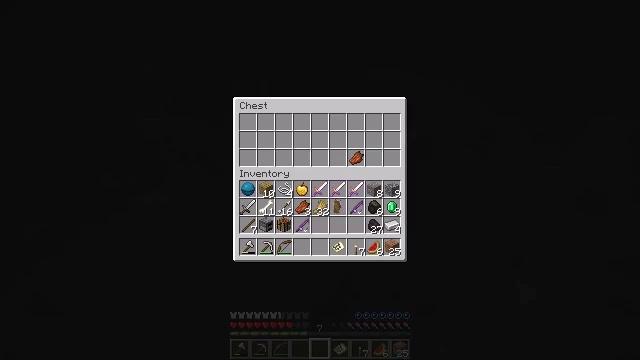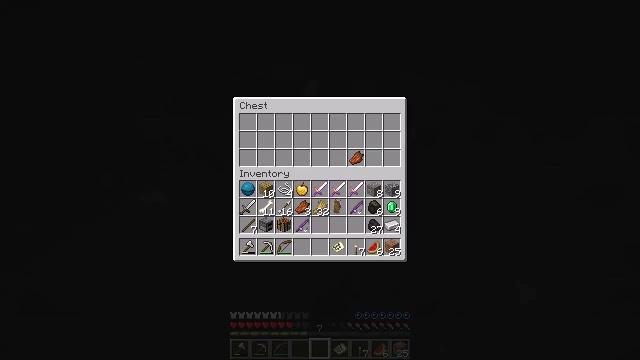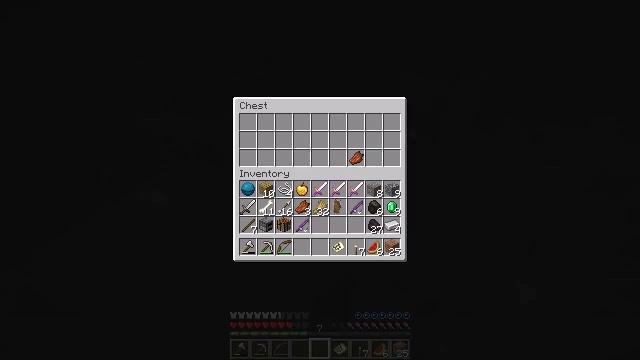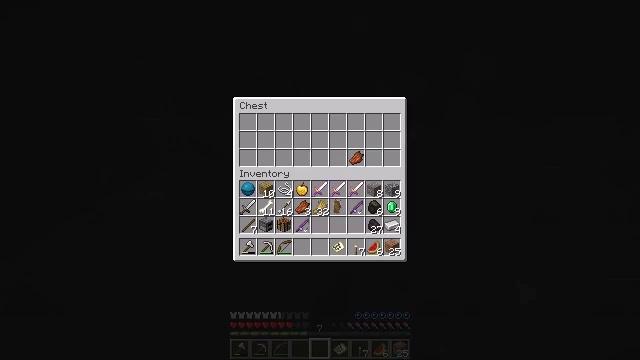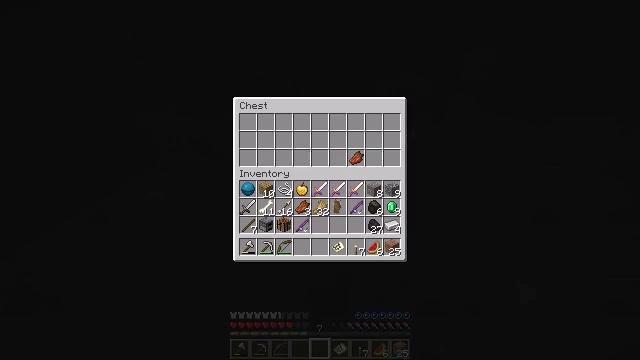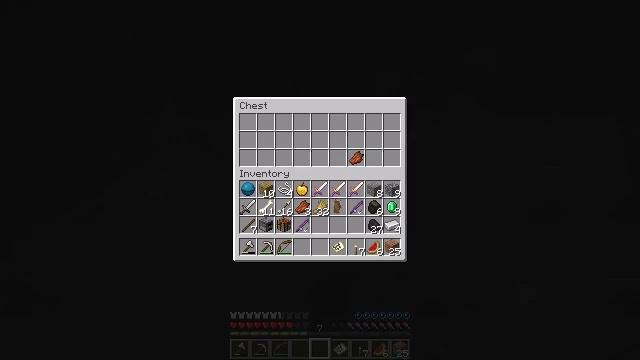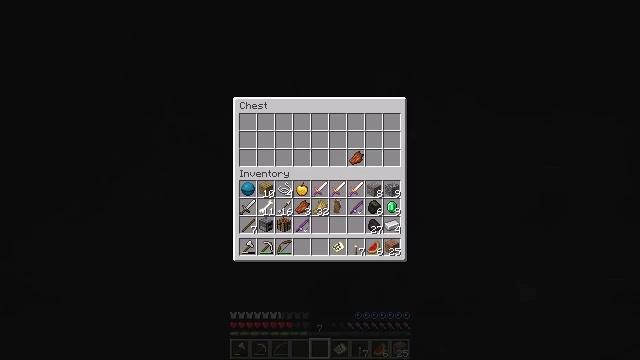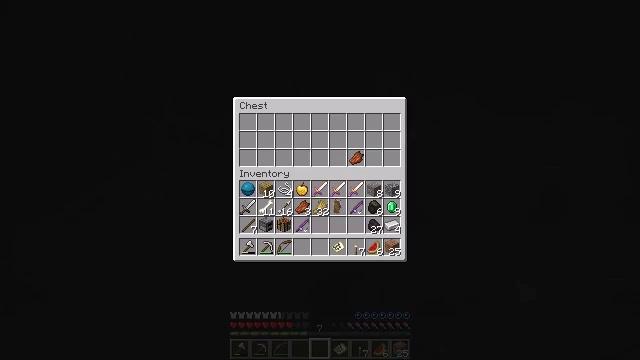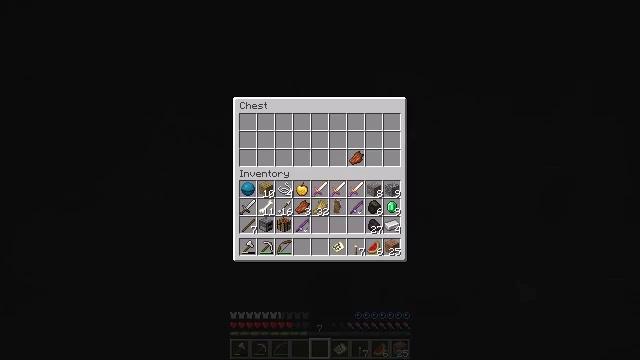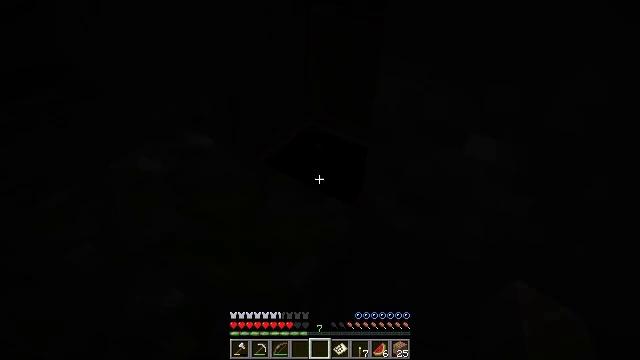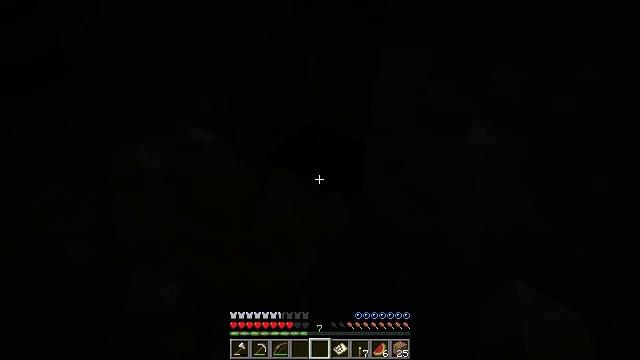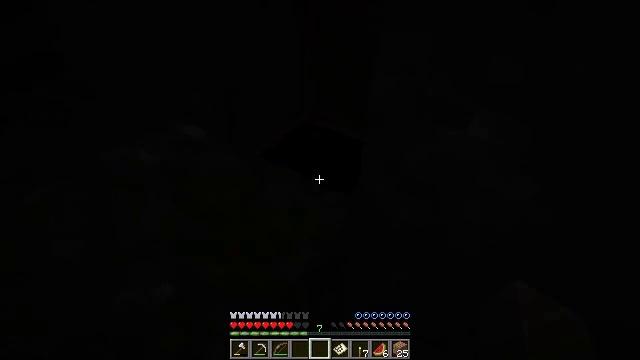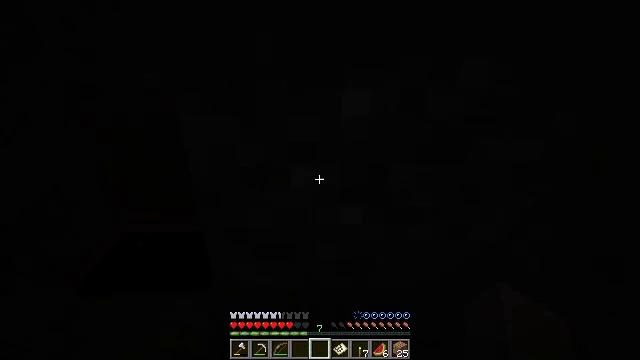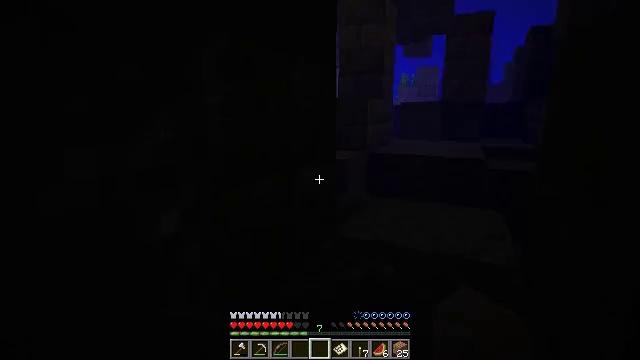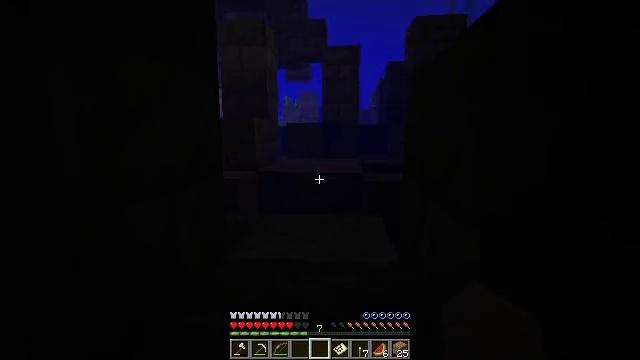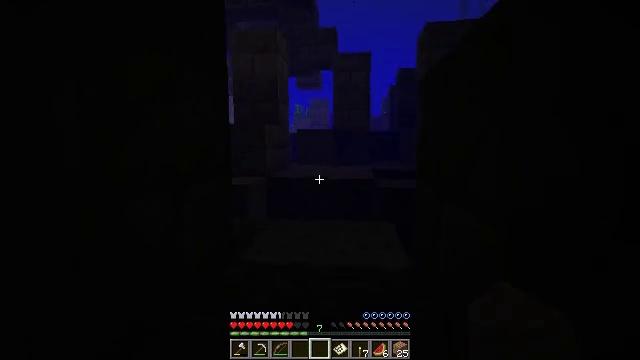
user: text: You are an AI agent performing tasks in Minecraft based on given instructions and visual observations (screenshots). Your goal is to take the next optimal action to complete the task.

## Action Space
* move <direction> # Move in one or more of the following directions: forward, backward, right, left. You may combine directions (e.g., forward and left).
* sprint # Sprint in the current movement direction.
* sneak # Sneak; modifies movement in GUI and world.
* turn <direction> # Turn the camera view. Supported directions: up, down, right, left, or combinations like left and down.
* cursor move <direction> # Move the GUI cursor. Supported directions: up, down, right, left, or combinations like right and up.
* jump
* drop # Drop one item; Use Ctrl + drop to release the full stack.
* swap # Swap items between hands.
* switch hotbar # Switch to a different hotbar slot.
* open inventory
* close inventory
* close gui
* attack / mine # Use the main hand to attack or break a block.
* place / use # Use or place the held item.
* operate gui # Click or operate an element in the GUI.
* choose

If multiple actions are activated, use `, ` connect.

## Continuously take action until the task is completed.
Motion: motion action
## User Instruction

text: Kill mobs in water.
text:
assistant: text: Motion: no_op
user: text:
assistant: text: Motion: no_op
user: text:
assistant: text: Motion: no_op
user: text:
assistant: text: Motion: no_op
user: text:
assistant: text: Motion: no_op
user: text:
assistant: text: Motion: no_op
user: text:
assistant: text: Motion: no_op
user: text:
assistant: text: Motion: no_op
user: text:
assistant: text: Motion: no_op
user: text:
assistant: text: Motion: close gui
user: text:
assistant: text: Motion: open inventory
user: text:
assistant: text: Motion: turn right and up, open inventory
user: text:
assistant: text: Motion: turn right and up
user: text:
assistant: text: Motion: move forward, turn right and up
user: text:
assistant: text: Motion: move forward, turn left and up
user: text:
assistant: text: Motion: move forward
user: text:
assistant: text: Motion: move forward, sprint
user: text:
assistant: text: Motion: move forward, sprint, jump
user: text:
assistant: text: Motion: move forward, sprint, jump
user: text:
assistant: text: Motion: move forward, sprint, turn left and up, jump
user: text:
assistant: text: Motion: move forward, sprint, turn left and up, jump
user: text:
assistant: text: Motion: move forward, sprint, turn up, jump
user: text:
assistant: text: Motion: move forward, sprint, jump
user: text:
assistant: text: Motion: move forward, sprint, turn up, jump
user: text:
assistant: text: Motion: move forward, sprint, jump
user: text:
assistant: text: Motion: move forward, sprint, jump
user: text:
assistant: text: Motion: move forward, sprint, jump
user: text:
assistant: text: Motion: move forward, sprint, jump
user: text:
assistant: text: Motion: move forward, sprint, jump
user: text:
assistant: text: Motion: move forward, sprint, jump